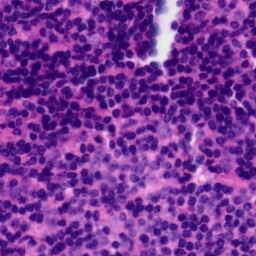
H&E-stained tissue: Tonsil